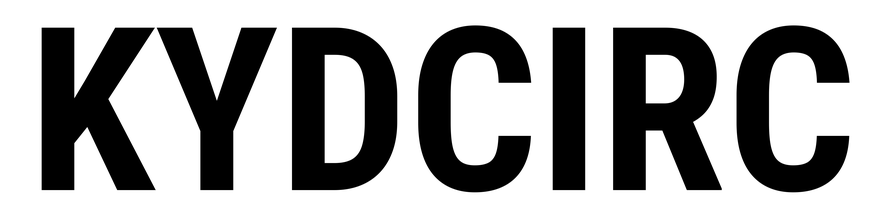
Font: Roboto_Condensed_Bold